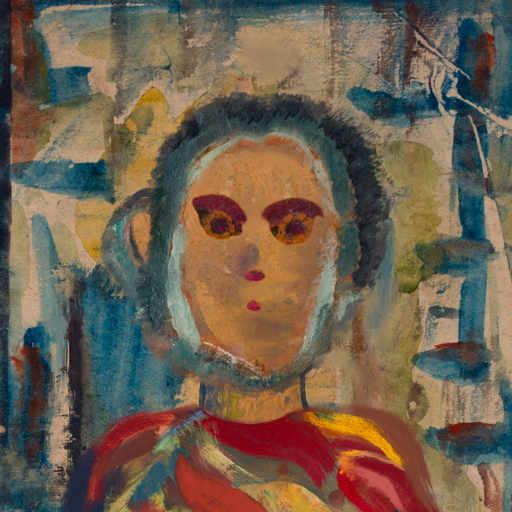
Background: Orphan, Head And Neck Front: In_The_Sun, Face Front: Doll, Bust: Mother_And_Son_Son, Hair Front: Boggyland, Head Accessory: Blank, Second Necklace: Blank, Necklace: Blank, Baby: Blank